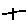
Label: line